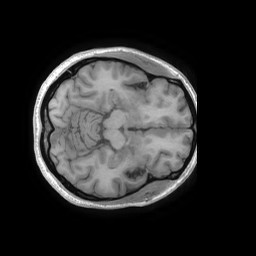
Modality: T1w
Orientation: axial
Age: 21
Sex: female
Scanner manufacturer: ge
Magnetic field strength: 3 T
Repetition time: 0.007248 s
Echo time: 0.002792 s